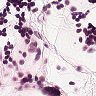
Metastatic tissue present: no